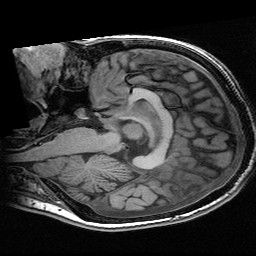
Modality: T1w
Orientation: sagittal
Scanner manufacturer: ge
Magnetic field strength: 3 T
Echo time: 0.00318 s